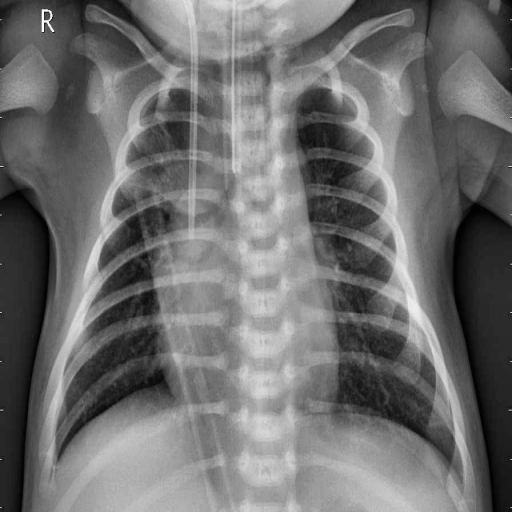
Finding: PNEUMONIA